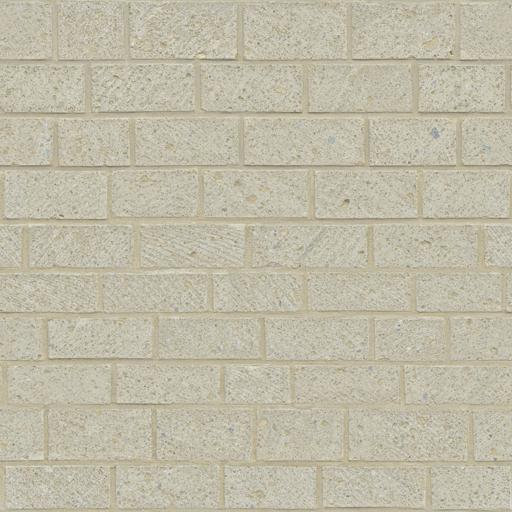
Tags: brick bricks old wall white